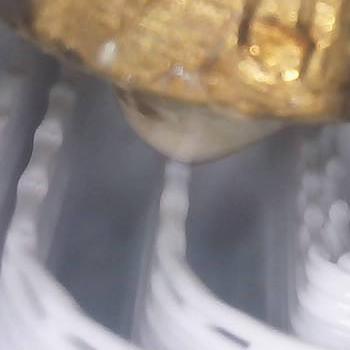
Flow rate: 47%